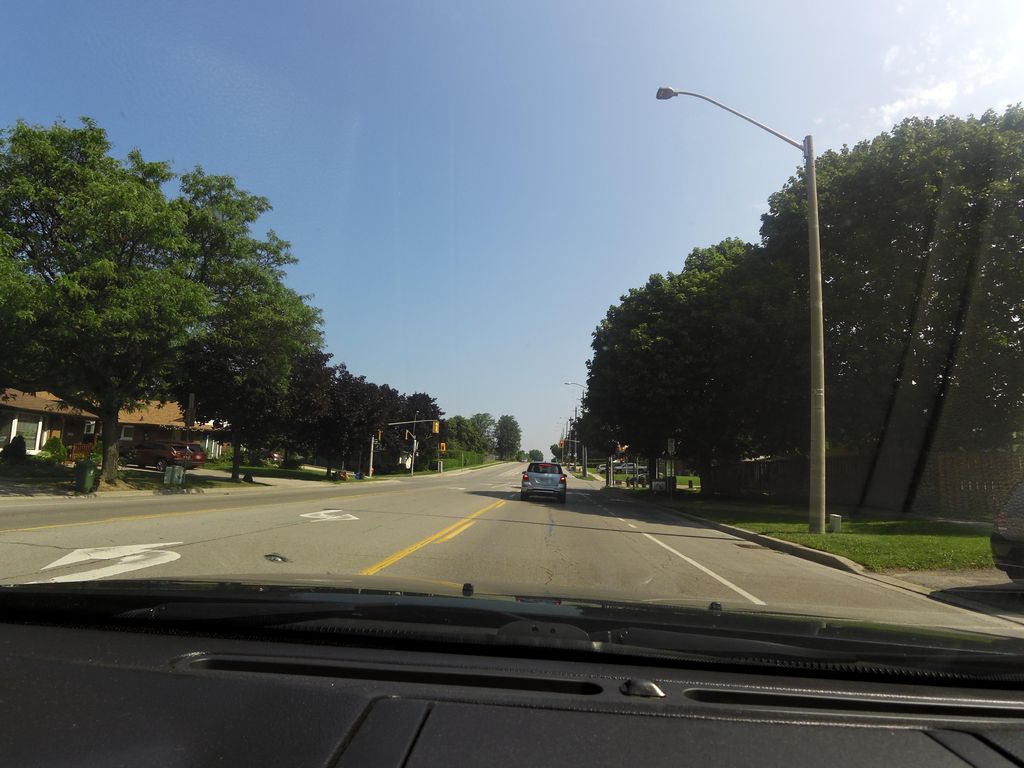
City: hamilton